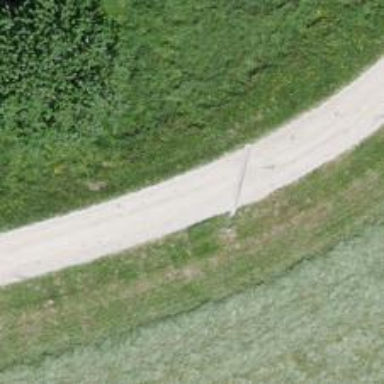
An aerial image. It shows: Unclassified paved road.